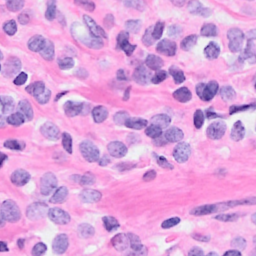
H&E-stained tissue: Breast